Question: here is the website: <URL>

the text of image below is english.
when the text inside the "barword" div changed to non-english text , then .
can anyone figure it out.
thx.
'''
.share-left{
background:url(images/share-left.png) no-repeat 0 0;
width:21px;
height:30px;
float:left;
}
#bar{
float:left;
position:relative;
background:url(images/bg-share-corner.png) no-repeat -39px 0;
height:22px;
padding-top:8px;
width:128px;
overflow:hidden;
}
#barword{
position:relative;
width:128px;
height:22px;
overflow:hidden;
}
.share-right{
background:url(images/bg-share-corner.png) no-repeat 100% -50px;
width:21px;
height:30px;
float:left;
}
'''
'''
<div class="share-left">
</div>
<div id="bar">
<div id="barword">aaaaaaaaabbbbbbbbbbbbbcccccccccccccddddddddddd</div>
</div>
<div class="share-right">
</div>
'''
js code:
'''
<script type="text/javascript">
var scrollingBox;
var scrollingInterval;
var delay=100;
var dragging=false;
var test;
var mouseY;
var mouseX;
window.onload = function(){
test = document.getElementById("barword");
test.onmousedown = down;
test.onmousemove = move;
test.onmouseup = up;
//test.style.position = "relative";
//test.style.top = "0px";
//test.style.left = "0px";
}
function down(event)
{
event = event || window.event;
dragging = true;
mouseX = parseInt(event.clientX);
mouseY = parseInt(event.clientY);
//objY = parseInt(test.style.top);
//objX = parseInt(test.style.left);
}
function move(event){
event = event || window.event;
if(dragging == true){
var x,y;
//y = event.clientY - mouseY + objY;
//x = event.clientX ;
//test.style.top = y + "px";
//test.style.left = x + "px";
test.scrollLeft=3*(event.clientX-713); //0~272
//console.log(test.scrollLeft);//713~839
}
}
function up(){
dragging = false;
}
//1.Chu Shi Hua Gun Dong Xin Wen
function initScrolling(obj){
scrollingBox = document.getElementById(obj);
//scrollingBox.style.width = "20px";
//scrollingBox.style.overflow = "hidden";
scrollingInterval = setInterval("scrolling()",delay);
scrollingBox.onmouseover=function(){
clearInterval(scrollingInterval);
};
scrollingBox.onmouseout=function(){
scrollingInterval = setInterval("scrolling()",delay);
}
}
//3.Gun Dong Xiao Guo
function scrolling(){
//Kai Shi Gun Dong
scrollingBox.scrollLeft++;
var origin = scrollingBox.scrollLeft++;
//console.log(test.scrollLeft);
if(origin == scrollingBox.scrollLeft){
//Yan Shi Gu Ding Shi Jian Hou Fan Hui Ding Bu
setTimeout("scrollingBox.scrollLeft=0",1000)
}
}
initScrolling("barword");
</script>
'''
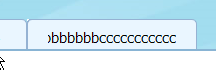
Answer: The problem is not related to English or non-English text. It's caused because you put blank space between words.
To solve the problem, add '<nobr>' around the text, for example:
'''
<div id="barword"><nobr>Yuan Da Lu Jin Yuan Dian :Hai Dian Qu Yuan Da Lu 1Hao Jin Yuan Shi Dai Gou Wu Zhong Xin 5Ceng </nobr></div>
'''
The reason this is happening is the script is using "scrollLeft" to make the text scroll... by default when there are blank spaces in the text, it's being wrapped to new lines thus scrollLeft will always be zero. By adding the '<nobr>' tag you force the whole text in one line and the scrollLeft has the desired effect.